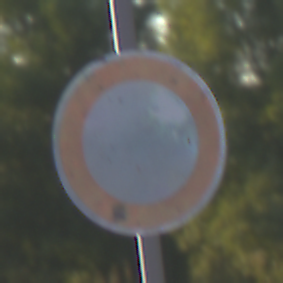
Verkehrszeichen: VerbotFahrzeugeAllerArt
Umgebung: Outdoor, RoadRail
Tageszeit: SunriseSunset
Wetter: Clear
Licht: Natural
Jahreszeit: NotSpecified
Kontrast: HighContrast